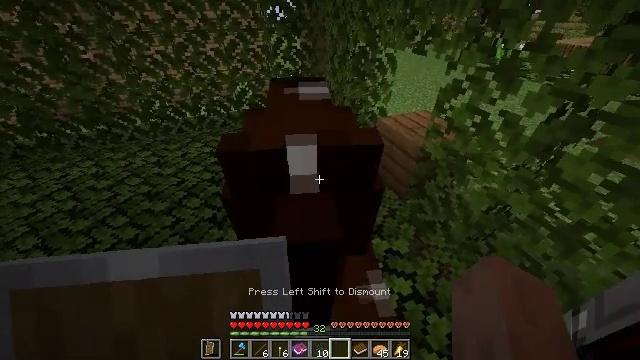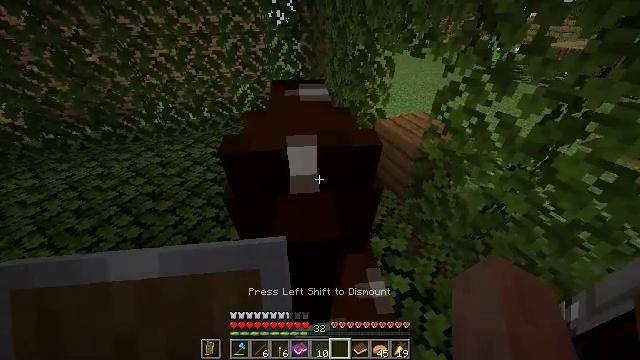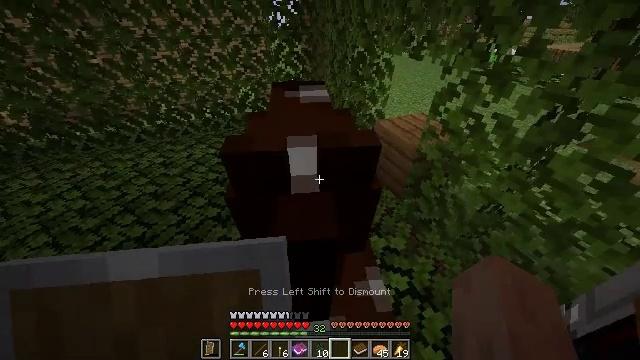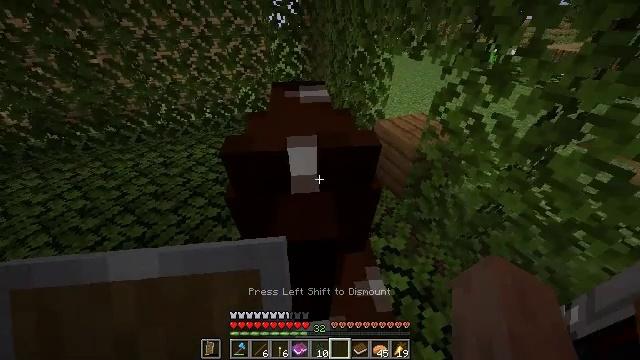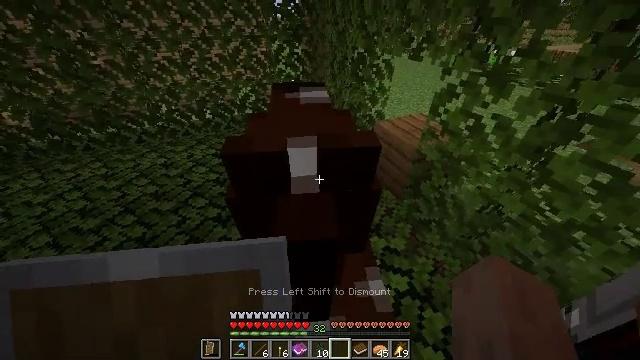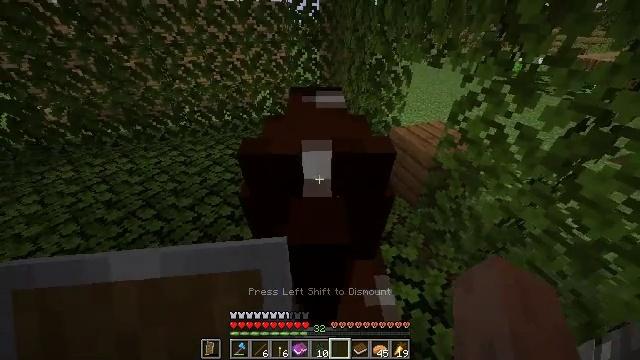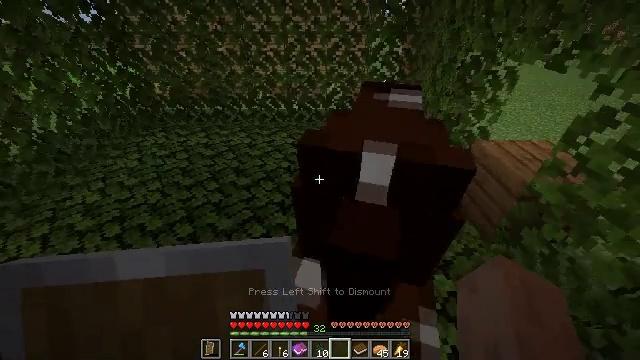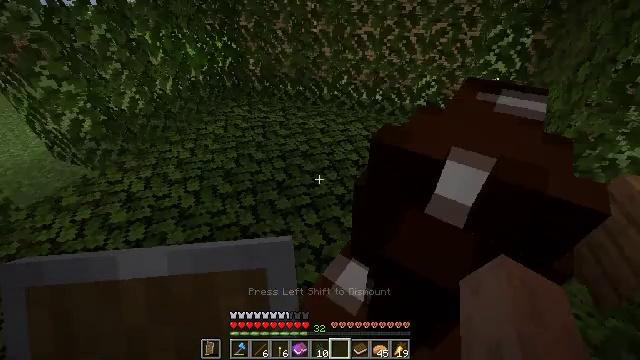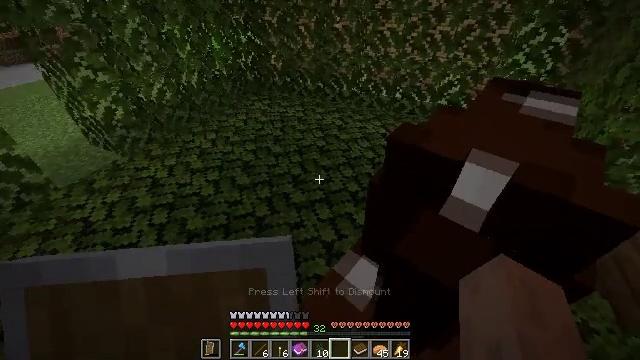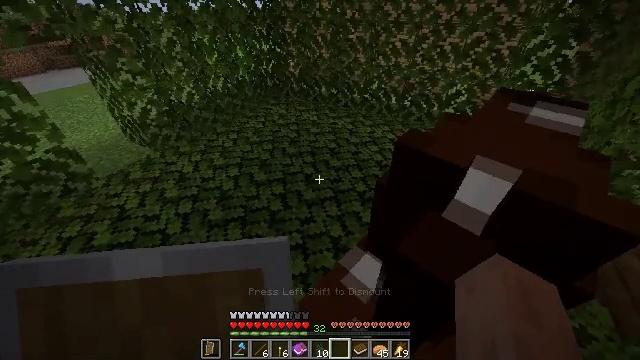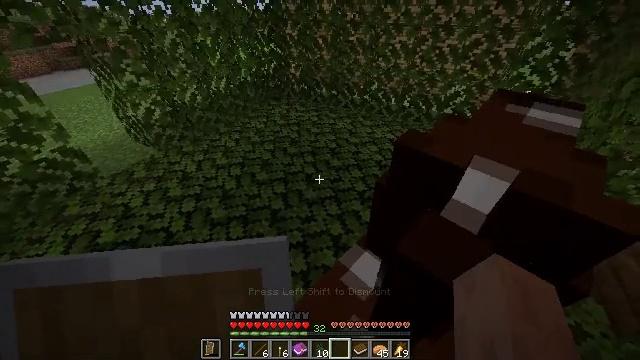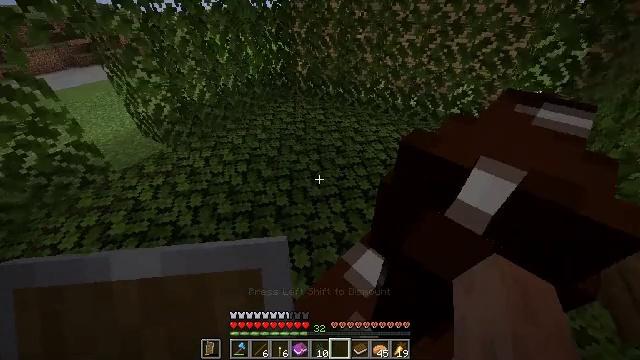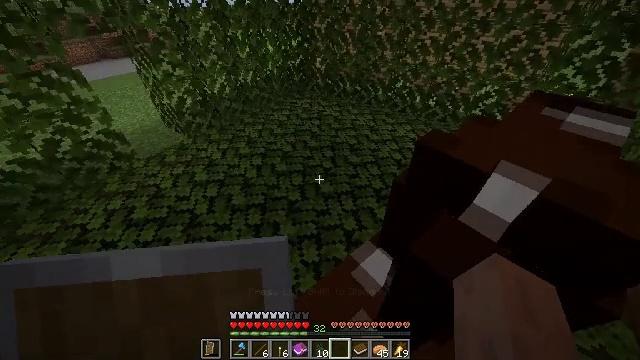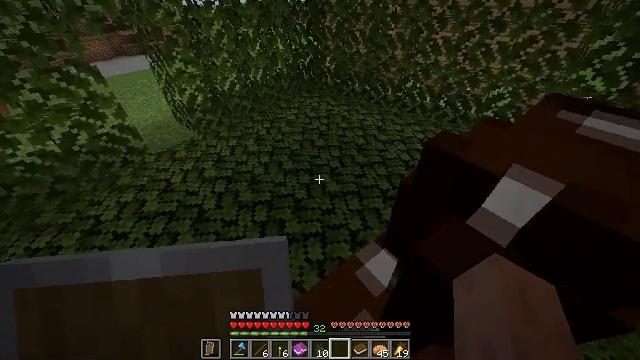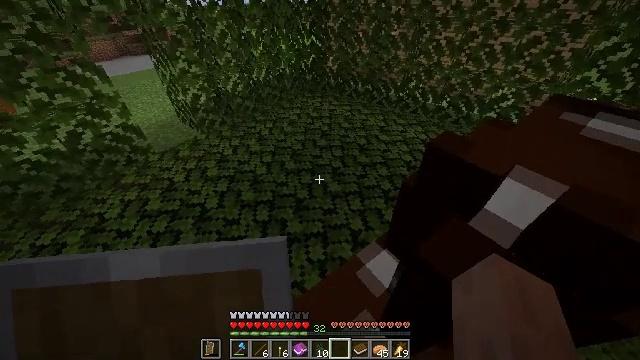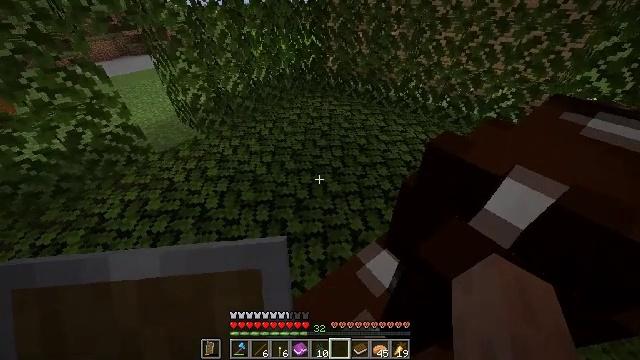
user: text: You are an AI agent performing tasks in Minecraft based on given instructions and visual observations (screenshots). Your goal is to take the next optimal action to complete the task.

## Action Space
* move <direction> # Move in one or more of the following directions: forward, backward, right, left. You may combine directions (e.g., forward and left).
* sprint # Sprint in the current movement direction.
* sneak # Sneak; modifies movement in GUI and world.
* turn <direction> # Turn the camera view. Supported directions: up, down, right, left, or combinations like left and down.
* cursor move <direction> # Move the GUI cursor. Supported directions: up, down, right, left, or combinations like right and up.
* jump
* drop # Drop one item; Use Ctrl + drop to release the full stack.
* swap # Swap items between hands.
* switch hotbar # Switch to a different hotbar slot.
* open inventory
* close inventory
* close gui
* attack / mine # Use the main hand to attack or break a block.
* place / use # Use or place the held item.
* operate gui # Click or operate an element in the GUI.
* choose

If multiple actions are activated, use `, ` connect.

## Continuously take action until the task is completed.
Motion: motion action
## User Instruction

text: Remove a suspicious stew from the inventory.
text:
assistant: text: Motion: move forward
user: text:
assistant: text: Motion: move forward, sprint
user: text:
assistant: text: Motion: move forward, sprint
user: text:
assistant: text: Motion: move forward, sprint
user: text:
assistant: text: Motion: turn left and up
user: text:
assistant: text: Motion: move forward, turn left
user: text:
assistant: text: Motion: move forward, sprint, turn left and down
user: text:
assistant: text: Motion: move forward, sprint, turn left and down
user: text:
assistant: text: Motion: move forward
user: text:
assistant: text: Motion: move forward
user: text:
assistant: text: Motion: move forward, turn left
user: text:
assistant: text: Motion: move forward, sprint, turn left
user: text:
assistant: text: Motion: move forward, sprint, turn left
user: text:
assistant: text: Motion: move forward, sprint
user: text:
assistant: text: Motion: move forward, sprint
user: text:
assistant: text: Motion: move forward, sprint
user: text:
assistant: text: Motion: move forward, sprint
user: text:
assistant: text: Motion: move forward, sprint
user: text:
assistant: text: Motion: move forward, sprint
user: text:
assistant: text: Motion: no_op
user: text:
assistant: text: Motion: move forward
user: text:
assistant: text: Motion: move forward
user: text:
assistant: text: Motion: move forward
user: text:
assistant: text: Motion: move forward, close inventory
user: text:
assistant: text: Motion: move forward, close inventory
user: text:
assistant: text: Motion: close inventory
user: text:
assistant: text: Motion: move forward
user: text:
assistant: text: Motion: move forward
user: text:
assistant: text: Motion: move forward, open inventory
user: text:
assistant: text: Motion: move forward